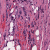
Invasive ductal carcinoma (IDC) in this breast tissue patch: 1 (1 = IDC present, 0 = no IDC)